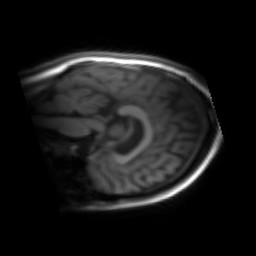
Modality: inplaneT1
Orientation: sagittal
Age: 26
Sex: female
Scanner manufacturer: siemens
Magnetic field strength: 3 T
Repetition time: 1.2 s
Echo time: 0.00251 s